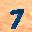
Label: 7